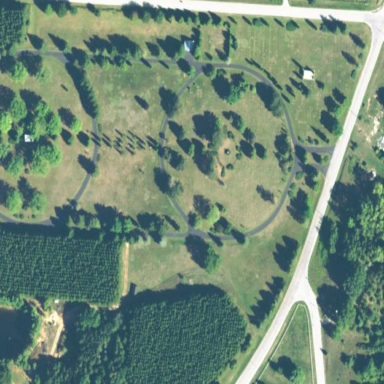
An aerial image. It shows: Cemetery.